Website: bh-photo
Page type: account-selection
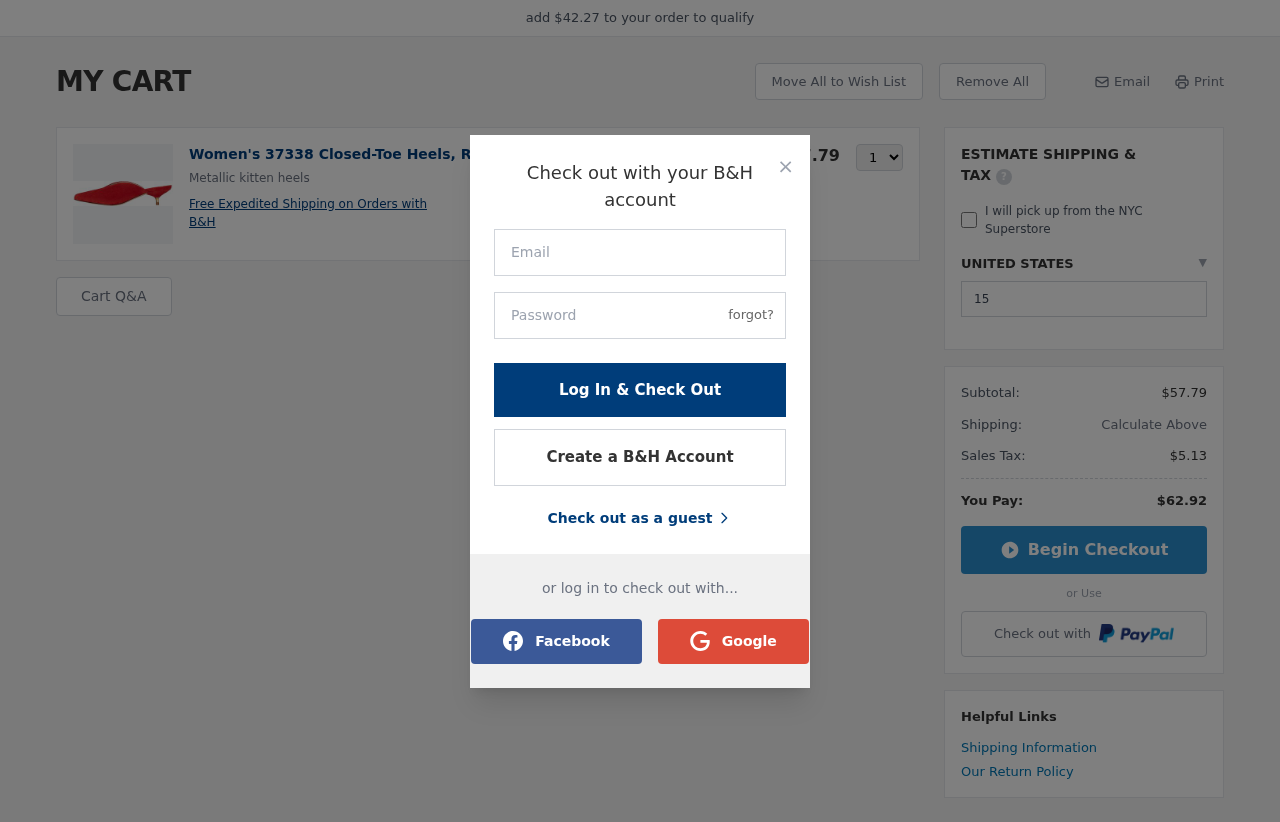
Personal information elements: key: PII_COUNTRY
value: UNITED STATES
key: PII_LOGIN_USERNAME
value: amanda.carter
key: PII_POSTCODE
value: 15387
Product elements: key: PRODUCT1_DESC
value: Metallic kitten heels
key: PRODUCT1_NAME
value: Women's 37338 Closed-Toe Heels, Red, 8 us
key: PRODUCT1_PRICE
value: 57.79
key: PRODUCT1_QUANTITY
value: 1
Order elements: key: ORDER_SUBTOTAL
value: $57.79
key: ORDER_TAX
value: $5.13
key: ORDER_TOTAL
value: $62.92
Other elements: key: AMOUNT_TO_QUALIFY
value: $42.27